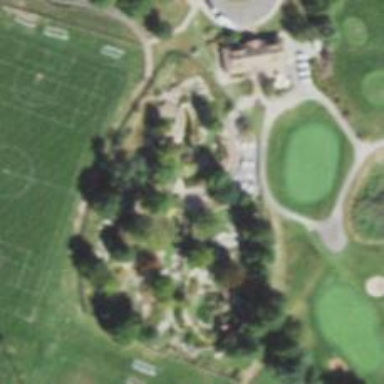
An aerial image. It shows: Miniature golf leisure land.